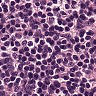
Metastatic tissue present: no